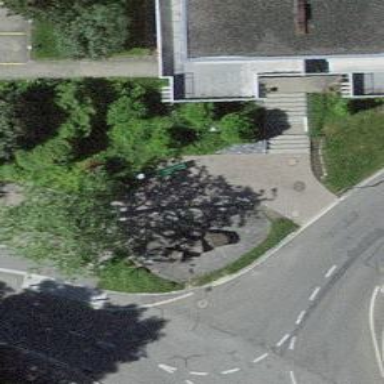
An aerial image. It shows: Bench for seating.